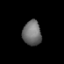
Tissue: prostate
Cell type: T cells
Senescence score: 0.1456
Nuclear area (px): 453
Mean DAPI intensity: 109.857